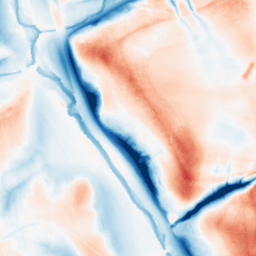
Category: classical
Decomposition family: gaussian_anisotropic
Decomposition parameters: sigma_x: 20
sigma_y: 10
Upsampling method: cubic_mitchell
Upsampling parameters: scale: 8
Upsampling scale: 8